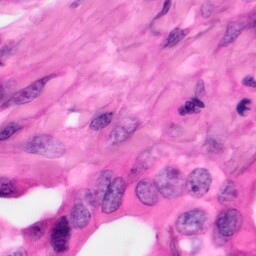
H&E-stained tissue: Pancreatic